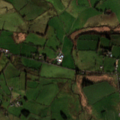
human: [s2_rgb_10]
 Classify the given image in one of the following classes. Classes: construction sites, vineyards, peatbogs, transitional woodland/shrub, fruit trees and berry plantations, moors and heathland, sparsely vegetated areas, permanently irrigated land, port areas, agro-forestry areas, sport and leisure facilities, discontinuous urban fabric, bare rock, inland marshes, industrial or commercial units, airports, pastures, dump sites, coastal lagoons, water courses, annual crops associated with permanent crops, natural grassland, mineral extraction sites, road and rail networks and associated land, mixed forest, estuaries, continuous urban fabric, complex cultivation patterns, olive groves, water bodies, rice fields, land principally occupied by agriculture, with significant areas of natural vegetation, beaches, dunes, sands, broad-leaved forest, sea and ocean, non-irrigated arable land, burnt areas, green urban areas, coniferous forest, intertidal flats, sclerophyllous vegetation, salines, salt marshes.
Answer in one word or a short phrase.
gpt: pastures, coniferous forest